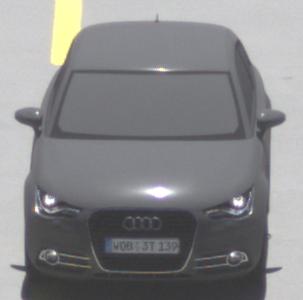
Make: Audi
Model: A1 Sportback 1.2 TFSI
Detailed model: A1 (8X) Sportback
Model produced from: 2012/03
Model produced until: 2014/11
Doors: 5
Color: gray
Road condition: dry road
Daytime: midday
Contrast: high contrast